Question: I'm in the middle of updating our app to start using storyboards.
I have a ViewController in my storyboard with a custom class. The custom class points to a ViewController without a nib. However its parent class does have a nib. This ends up as a black screen in the device. Even if I remove most of the code.
If I instead use the parent class in the storyboard it loads fine. It is like the storyboard can't locate the nib for the child class.
Anyone know what the problem is?

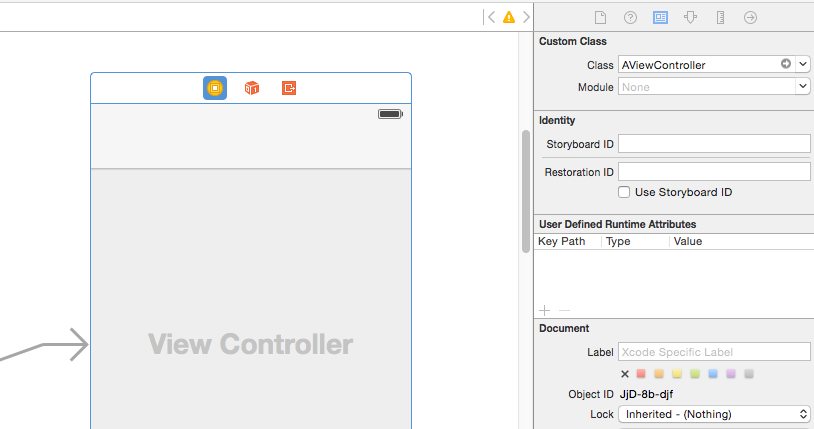
Answer: You can't create a ViewController in Storyboard which is a subclass of a ViewController which is loaded with a nib. That would be 2 interface files (nib + storyboard) for one ViewController.